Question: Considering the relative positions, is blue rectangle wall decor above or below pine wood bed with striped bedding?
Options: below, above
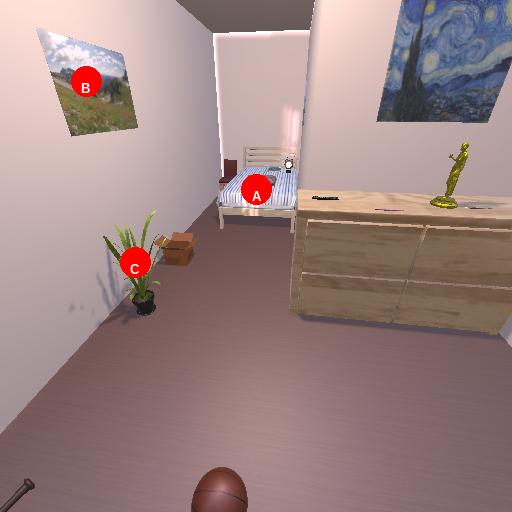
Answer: below